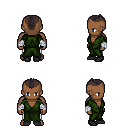
a pixel art fantasy rpg character, male body template, human, dark skin, green robe, white pants, raven short mohawk hairstyle, white cloth bandages, black shoes, four views (front, back, left, right), 2x2 character sprite sheet, small pixel art, hard edges, no anti-aliasing